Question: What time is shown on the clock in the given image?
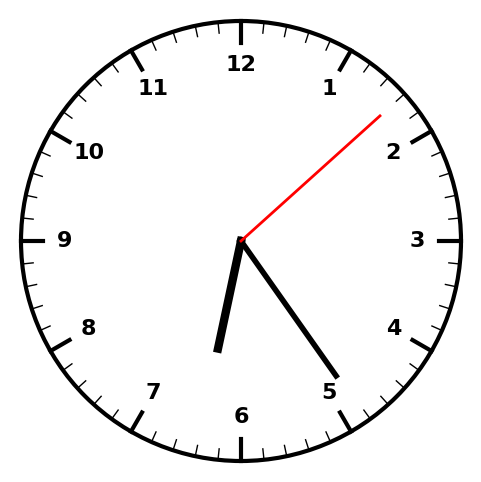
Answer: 06:24:08